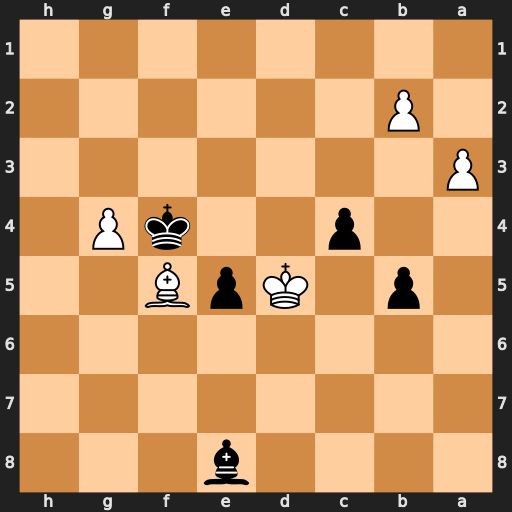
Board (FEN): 4b3/8/8/1p1KpB2/2p2kP1/P7/1P6/8
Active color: b
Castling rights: -
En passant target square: -
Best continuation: Bf7+ Kc6 e4 Bxe4 Kxe4